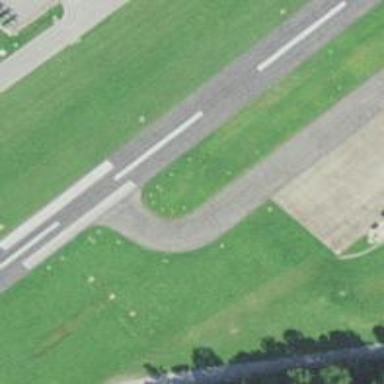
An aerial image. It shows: Image of taxiway at airport.